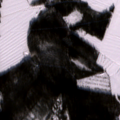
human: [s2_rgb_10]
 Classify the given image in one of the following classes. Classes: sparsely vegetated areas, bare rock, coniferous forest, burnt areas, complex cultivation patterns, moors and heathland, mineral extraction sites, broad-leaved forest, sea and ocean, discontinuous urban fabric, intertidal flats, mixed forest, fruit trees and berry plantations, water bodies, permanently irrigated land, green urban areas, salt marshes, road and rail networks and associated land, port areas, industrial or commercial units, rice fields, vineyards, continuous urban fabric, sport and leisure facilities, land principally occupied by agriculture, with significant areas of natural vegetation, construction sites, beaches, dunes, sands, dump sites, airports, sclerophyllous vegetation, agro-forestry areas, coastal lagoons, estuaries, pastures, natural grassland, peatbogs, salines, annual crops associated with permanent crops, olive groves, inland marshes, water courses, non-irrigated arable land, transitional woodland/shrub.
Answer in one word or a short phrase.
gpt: non-irrigated arable land, coniferous forest, mixed forest